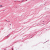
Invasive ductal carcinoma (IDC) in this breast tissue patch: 0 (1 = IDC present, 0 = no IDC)